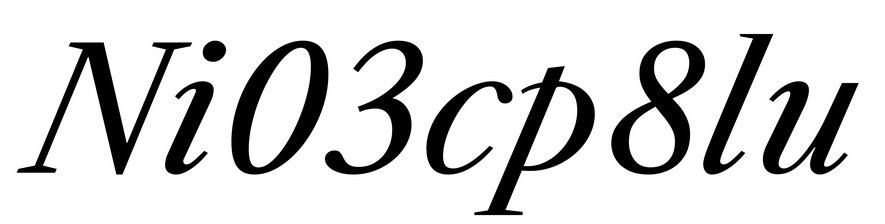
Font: LibreCaslonText-Italic_Italic